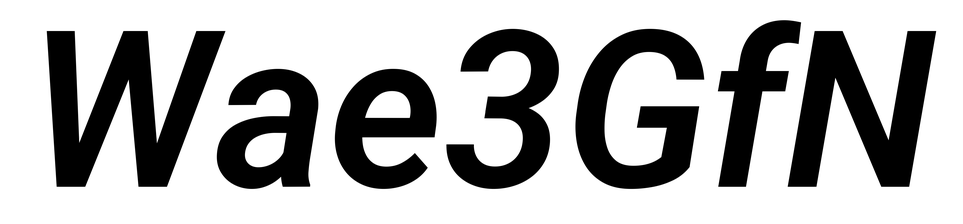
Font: Roboto-Italic_SemiBold_Italic